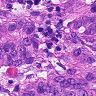
Metastatic tissue present: yes